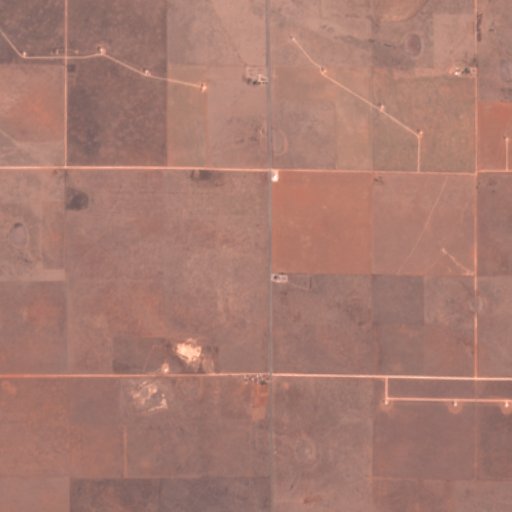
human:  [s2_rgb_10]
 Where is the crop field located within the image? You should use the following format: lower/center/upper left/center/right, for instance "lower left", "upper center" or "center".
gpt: There is no crop field in the image.